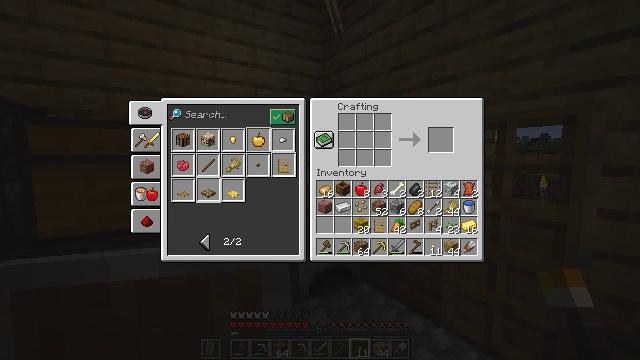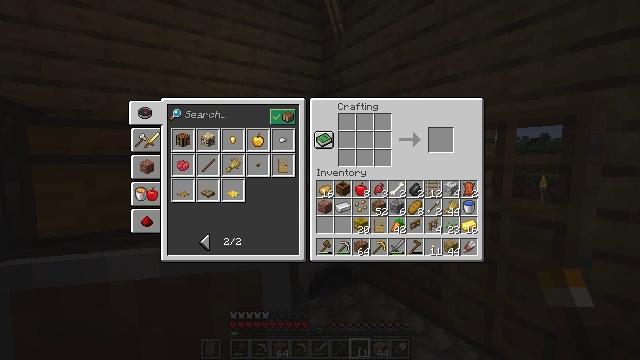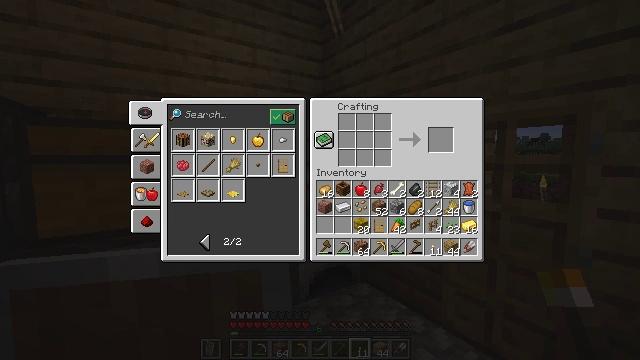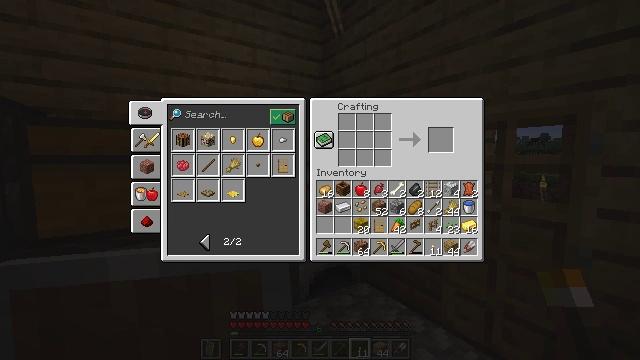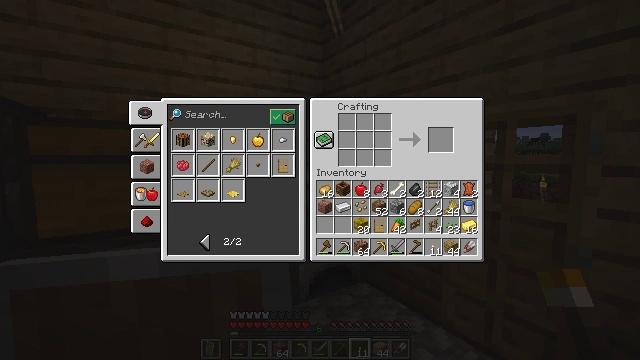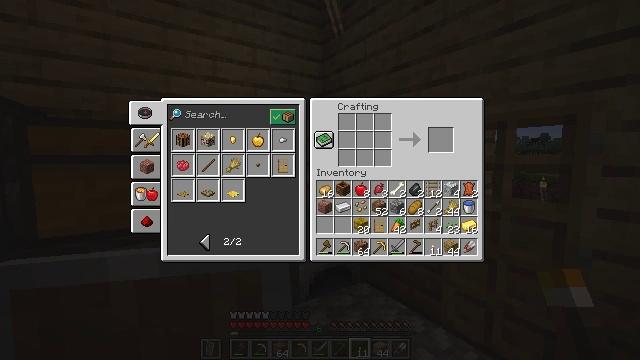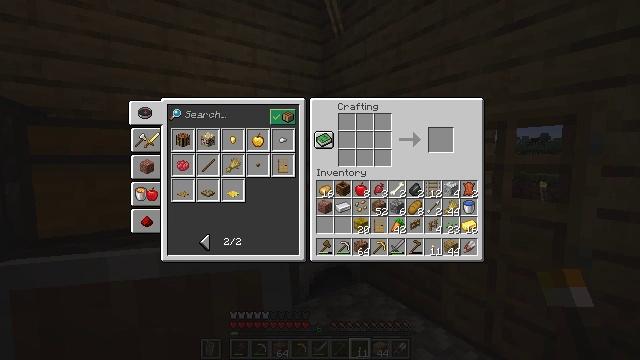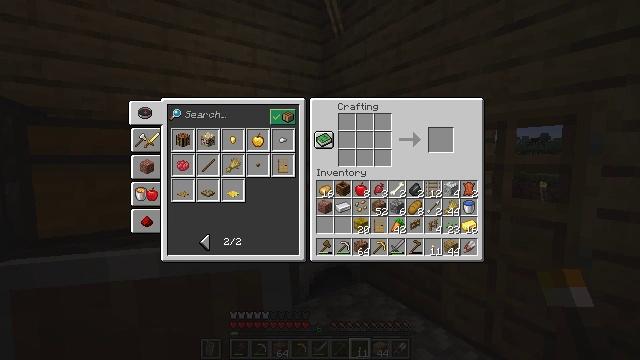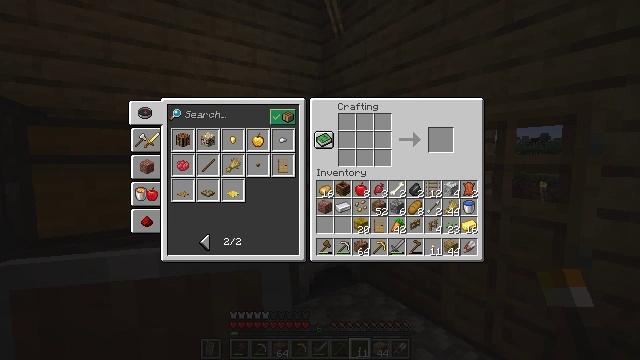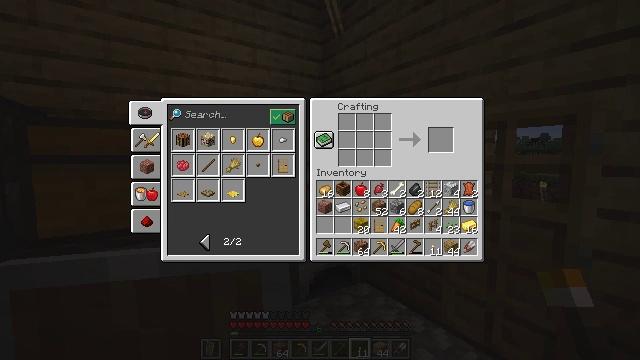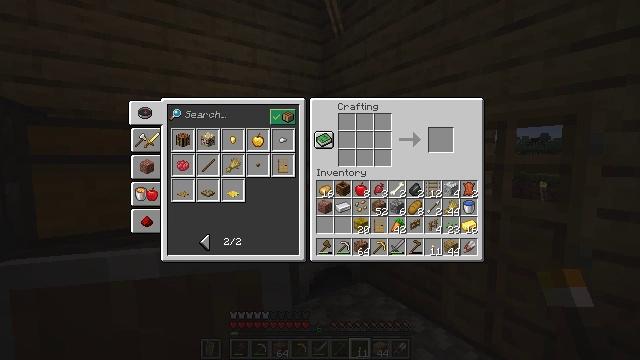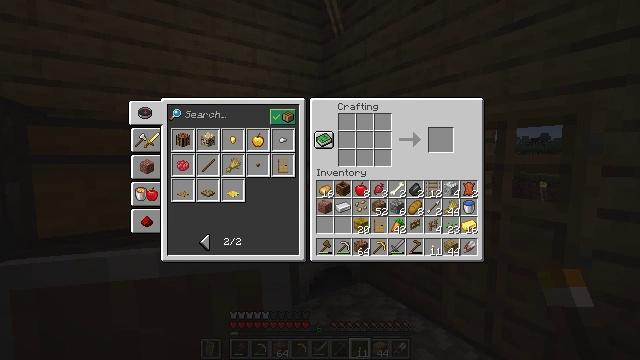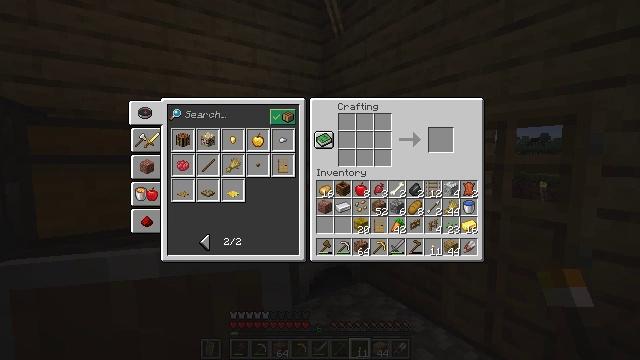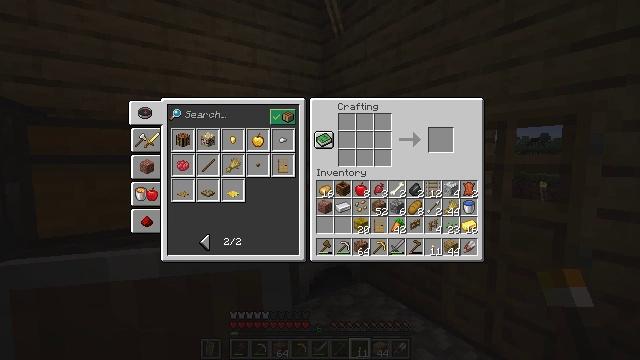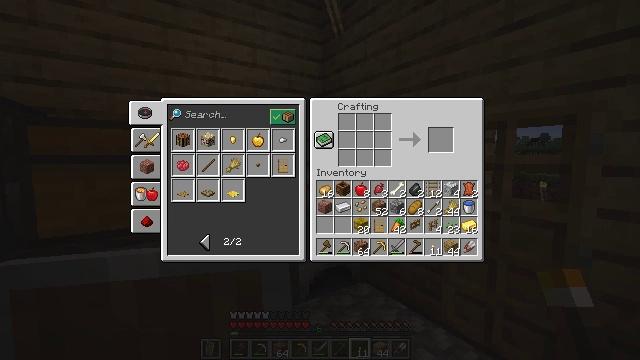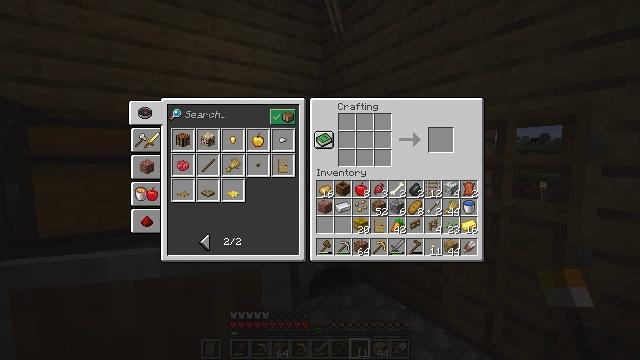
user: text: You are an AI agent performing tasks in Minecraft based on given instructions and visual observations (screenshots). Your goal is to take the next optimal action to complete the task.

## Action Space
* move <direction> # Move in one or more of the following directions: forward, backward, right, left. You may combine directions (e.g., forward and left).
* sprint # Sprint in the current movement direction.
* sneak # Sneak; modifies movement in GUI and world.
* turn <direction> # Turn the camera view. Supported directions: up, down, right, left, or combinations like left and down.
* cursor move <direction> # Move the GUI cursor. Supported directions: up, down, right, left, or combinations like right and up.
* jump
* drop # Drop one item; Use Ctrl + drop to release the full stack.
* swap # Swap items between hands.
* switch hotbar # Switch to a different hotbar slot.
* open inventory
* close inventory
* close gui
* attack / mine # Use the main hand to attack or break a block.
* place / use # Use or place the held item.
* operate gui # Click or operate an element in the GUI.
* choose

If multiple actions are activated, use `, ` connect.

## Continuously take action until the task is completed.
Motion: motion action
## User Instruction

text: Get a golden apple by crafting with gold ingots and an apple.
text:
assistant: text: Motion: no_op
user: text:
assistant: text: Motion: no_op
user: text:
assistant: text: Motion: no_op
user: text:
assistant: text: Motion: no_op
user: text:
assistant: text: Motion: no_op
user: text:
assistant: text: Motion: turn left
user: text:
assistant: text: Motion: turn left
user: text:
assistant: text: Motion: no_op
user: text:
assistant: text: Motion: no_op
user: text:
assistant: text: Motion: no_op
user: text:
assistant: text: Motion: no_op
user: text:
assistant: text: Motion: no_op
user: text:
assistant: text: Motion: no_op
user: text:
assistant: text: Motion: no_op
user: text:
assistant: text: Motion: no_op
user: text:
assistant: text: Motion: no_op
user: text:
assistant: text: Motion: no_op
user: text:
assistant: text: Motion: no_op
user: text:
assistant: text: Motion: no_op
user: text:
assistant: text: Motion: no_op
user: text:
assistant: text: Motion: no_op
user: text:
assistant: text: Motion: no_op
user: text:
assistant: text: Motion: no_op
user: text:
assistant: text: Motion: no_op
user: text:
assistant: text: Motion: no_op
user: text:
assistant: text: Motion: no_op
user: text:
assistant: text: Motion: no_op
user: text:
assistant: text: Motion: no_op
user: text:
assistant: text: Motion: no_op
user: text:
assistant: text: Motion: no_op